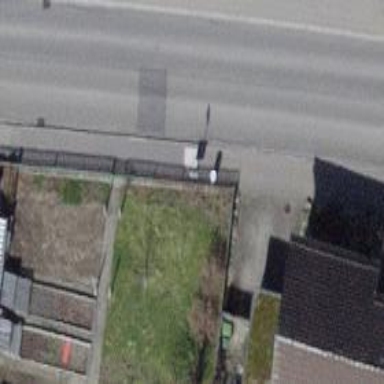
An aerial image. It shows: Bus stop with platform for public transport.